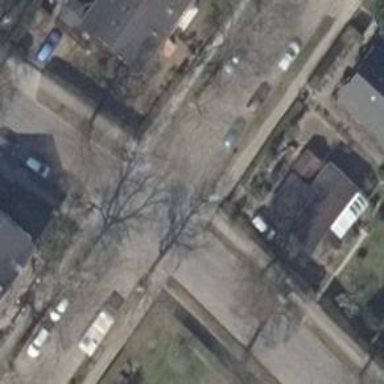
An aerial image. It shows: Residential road with separate sidewalks on both sides.